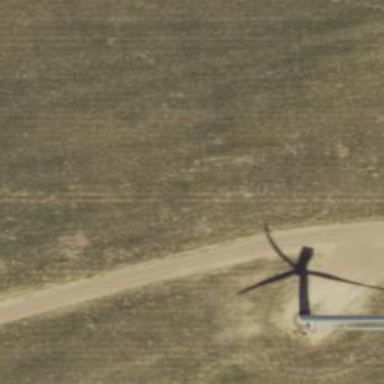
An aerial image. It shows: Road specifically designated for service vehicles within wind farm.